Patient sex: M
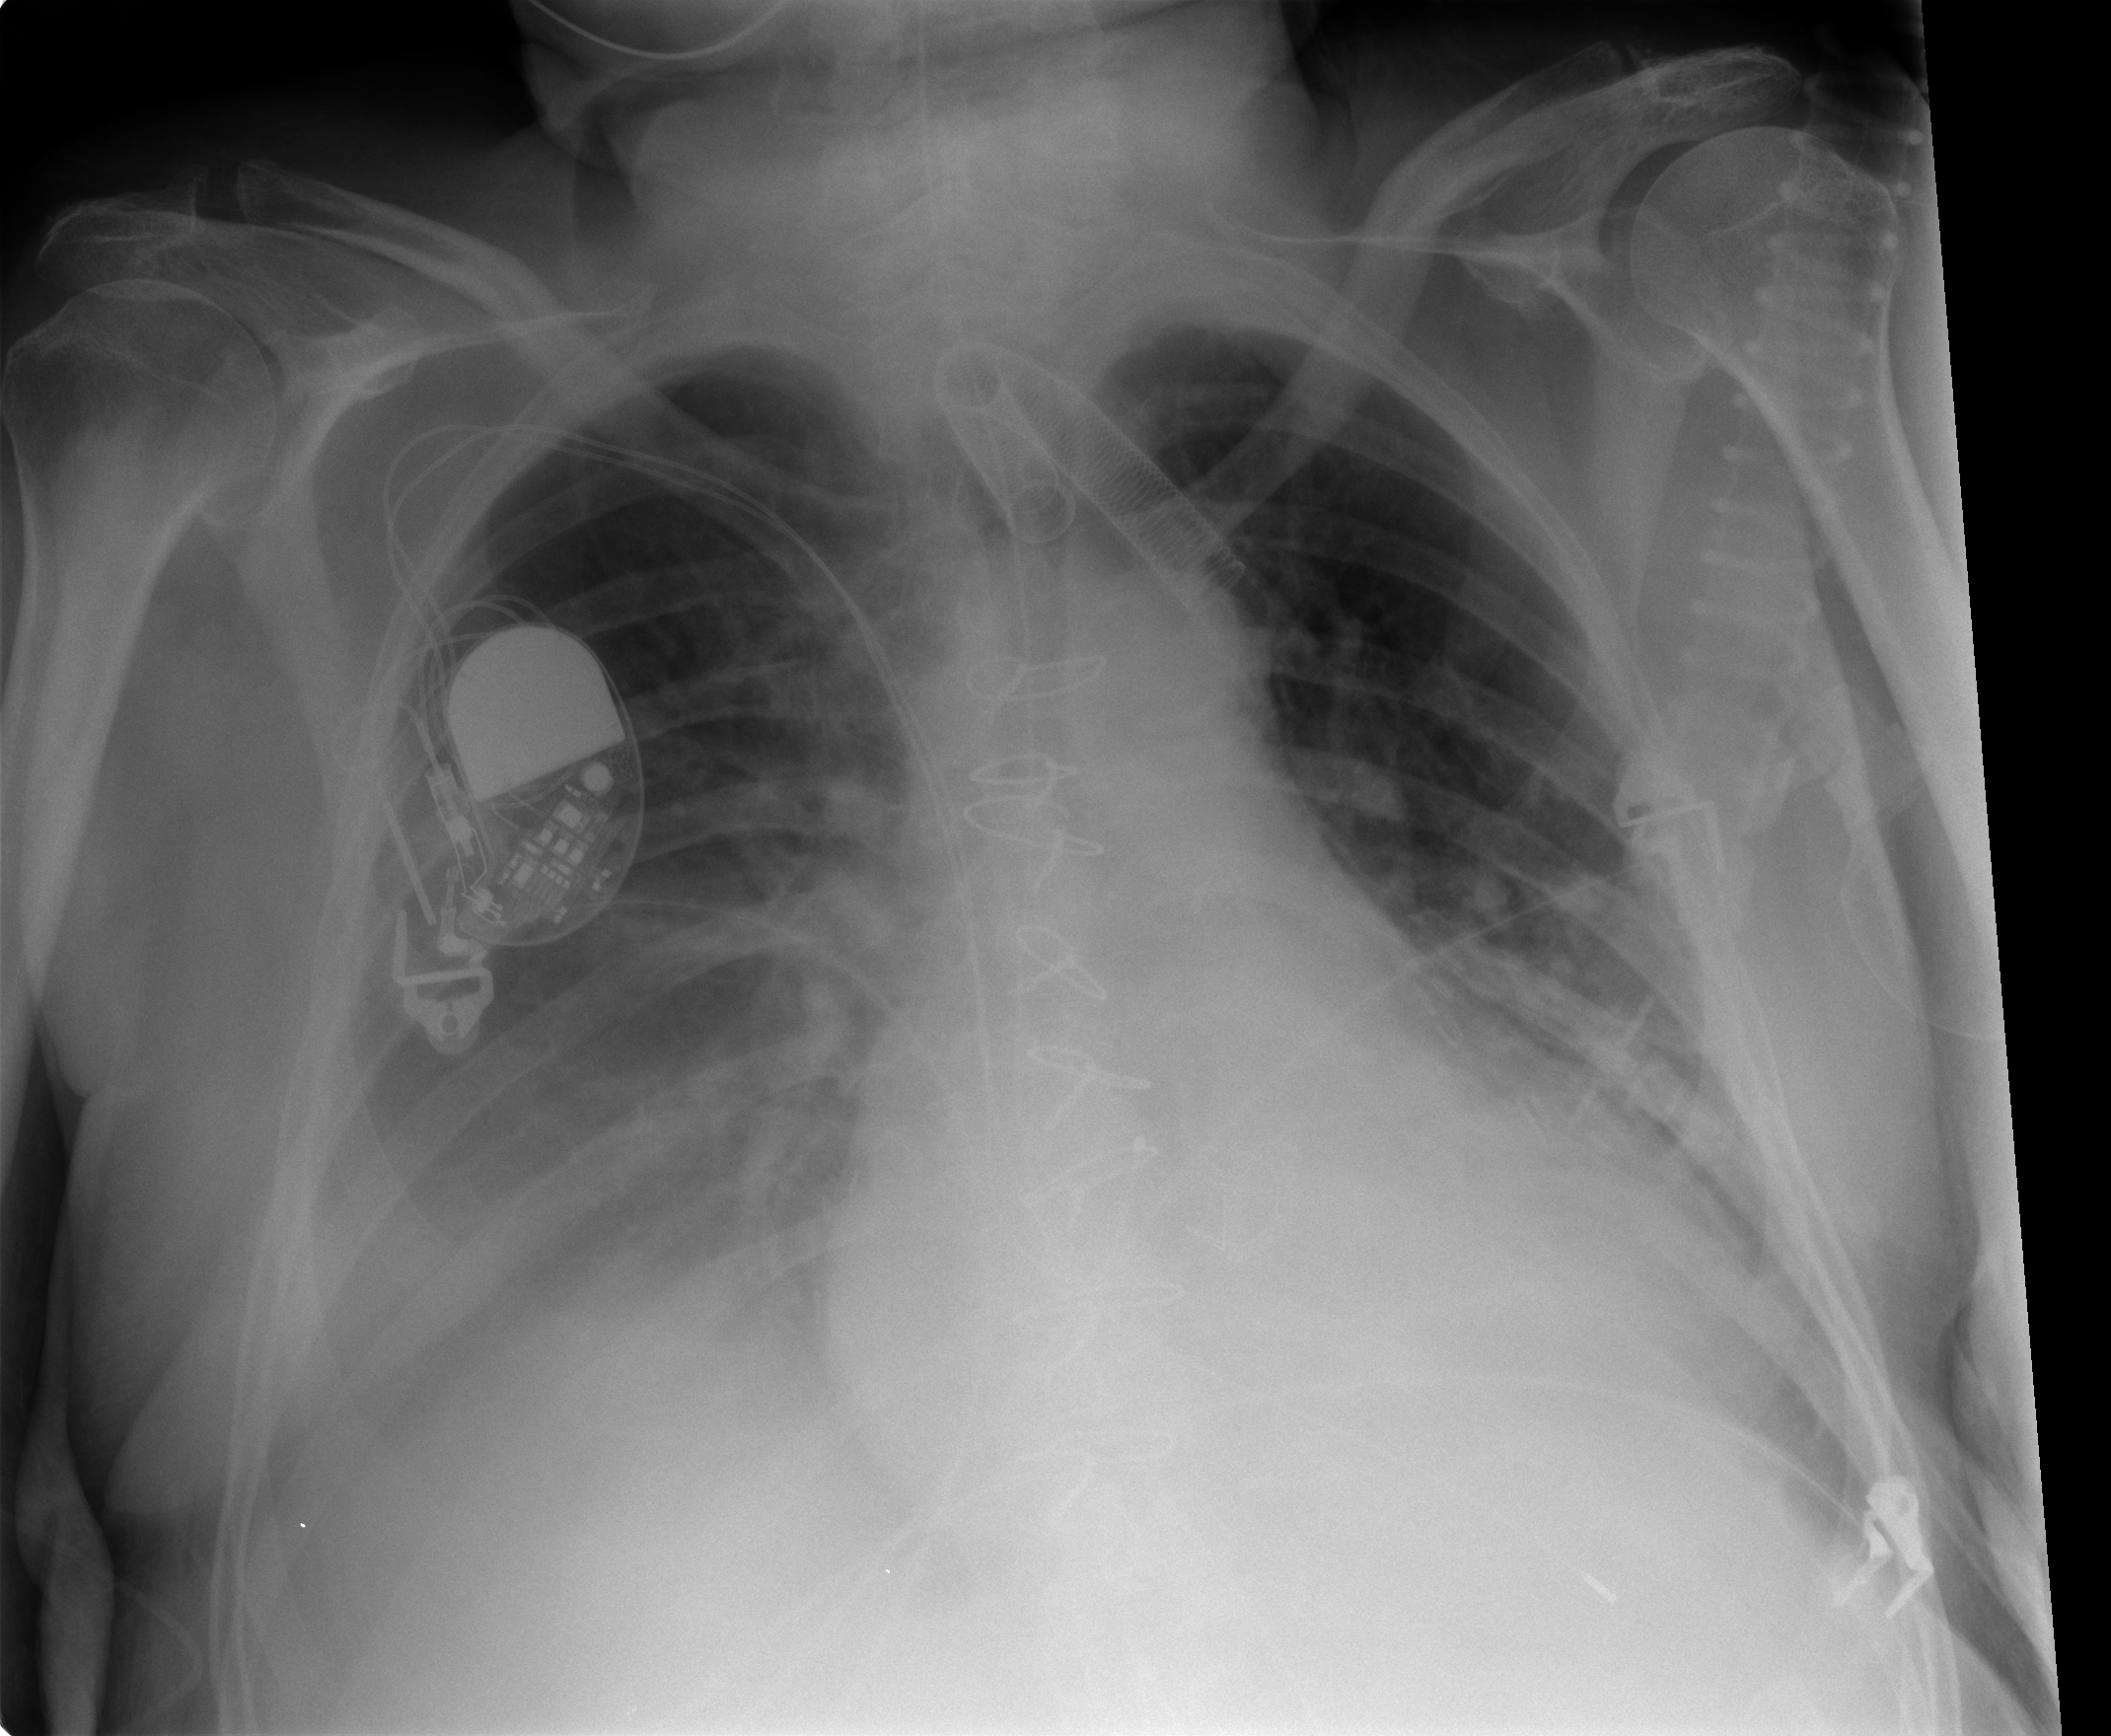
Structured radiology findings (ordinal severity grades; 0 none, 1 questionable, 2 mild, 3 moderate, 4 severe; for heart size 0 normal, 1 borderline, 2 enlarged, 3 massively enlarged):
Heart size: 2
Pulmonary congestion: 2
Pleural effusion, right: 3
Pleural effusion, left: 2
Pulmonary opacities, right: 0
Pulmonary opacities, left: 0
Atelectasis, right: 2
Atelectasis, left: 2